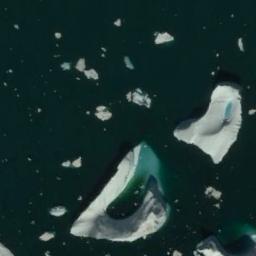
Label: sea_ice